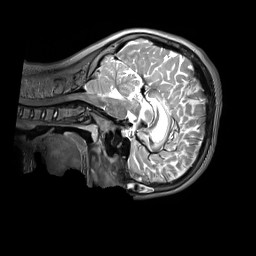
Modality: T2w
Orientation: sagittal
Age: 12
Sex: male
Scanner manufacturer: siemens
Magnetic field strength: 3 T
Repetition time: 3.2 s
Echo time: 0.408 s